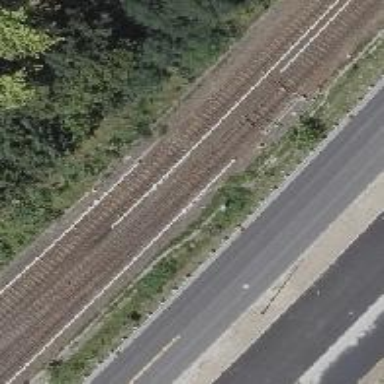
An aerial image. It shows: Railway switch with turnout to the right.